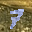
Label: 7